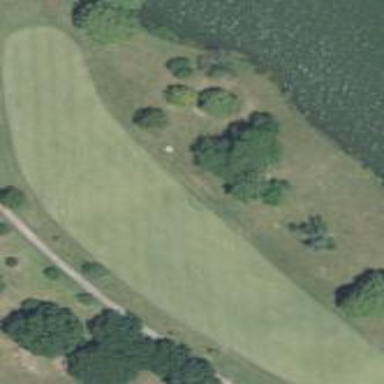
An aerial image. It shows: Golf fairway surrounded by grass.